Question: I am working on adding a menu to a map. The menu is working fine except I noticed there is always a padding to the left no matter what CSS applied to the menu. The padding seems to be originated from (-webkit-padding-start: 40px;) and it does not want to go away. I tried to override it with '0 !important;' that didn't do anything.
After Googling found this:
<URL>
However could not find anything else on how to override or make this go away. I need to have items in the menu all the way to the left.

Attached is a screenshot, green area is what I am talking about and under styles you can see -webkit-padding-start: 40px;
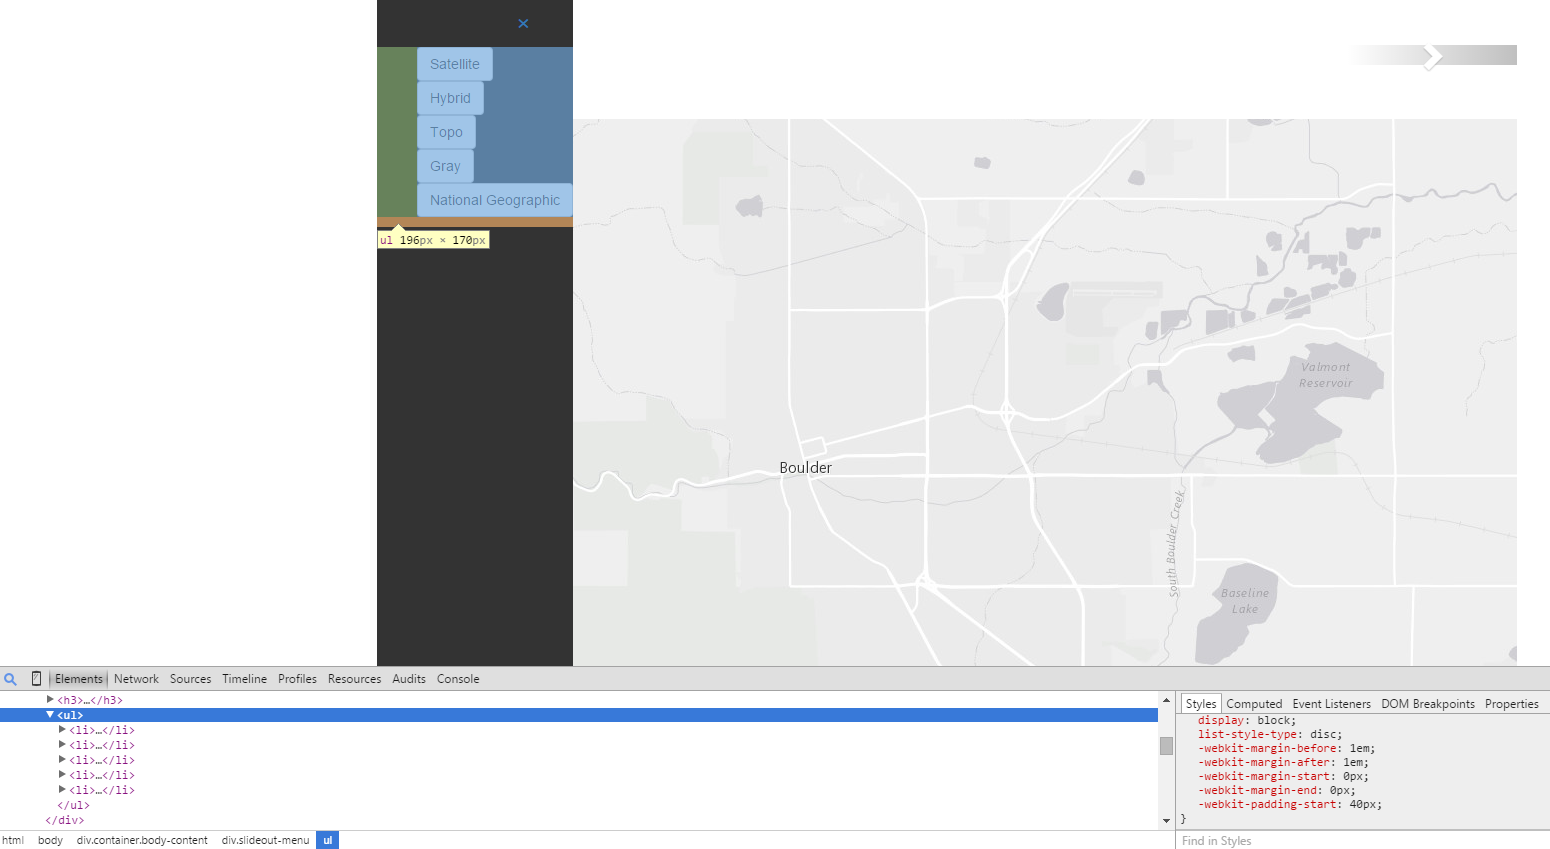
Answer: It's because of the user-agent stylesheets of every browser.
You should always reset all attributes in your css as your first step.
'''
* {
margin: 0;
padding: 0;
}
/* your styling */
'''
<URL>